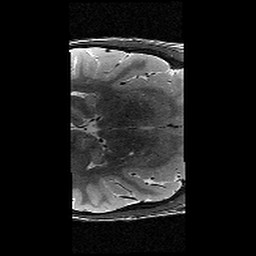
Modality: T2w
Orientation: axial
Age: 11
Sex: male
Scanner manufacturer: siemens
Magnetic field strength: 3 T
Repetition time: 9.23 s
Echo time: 0.067 s